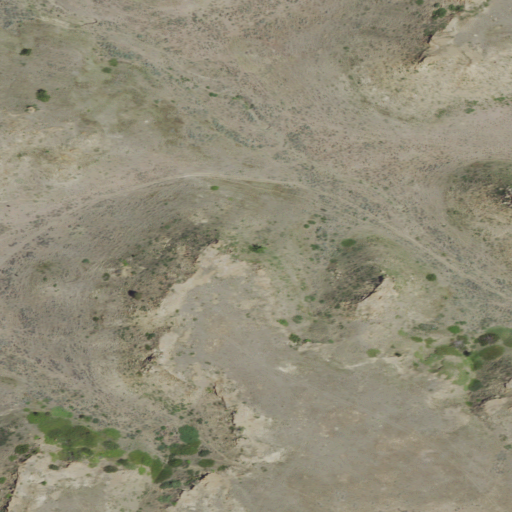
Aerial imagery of ridge(s) in Montana named Black Buttes containing shrub and grassland